二年级 · 算术
有 32 个大箱子。需要运几次才能把这 32 个大箱子全部运走?

答: 需要运 ( $\quad$ ) 次才能把这 32 个大箱子全部运走。
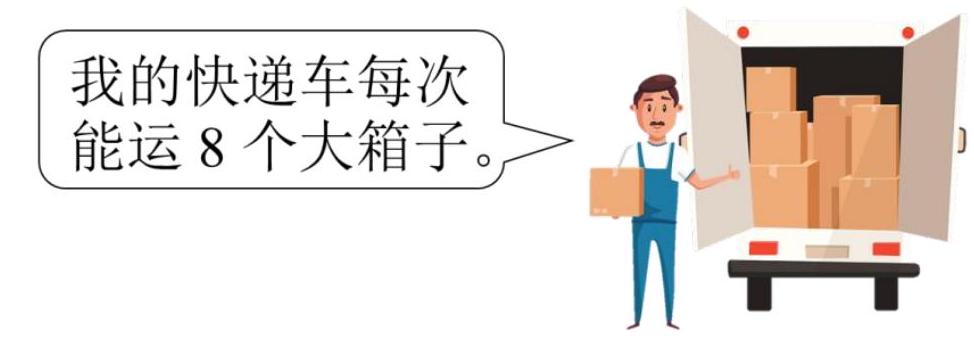
答案: $32 \div 8=4$ (次) 答: 需要运 4 次才能把这 32 个大箱子全部运走。